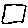
Label: square